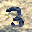
Label: 3